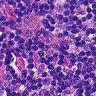
Metastatic tissue present: no